Current action and preconditions to check: trajectory_clear

Your task: For each precondition in the list above, predict whether it will hold at this action.

Consider the current scene as observed from the mobile robot's camera, and analyze the predicted future states of all dynamic agents (e.g., people, animals, vehicles, or any moving entities) within the NEXT SECOND.

IMPORTANT: Only answer "very likely" if you are absolutely certain—based on strong, clear evidence—that a dynamic agent will violate the precondition in the predicted future state. Do NOT answer "very likely" for unlikely, ambiguous, or low-probability risks.

Ask yourself for each precondition: Is there a high probability, with clear and convincing evidence, that the predicted future states of any dynamic agent will interfere with the predicted future state of the currently executing action within the NEXT SECOND, causing that precondition to fail?

Assess the risk level based on these predictions. Use "likely" or "very likely" if motions create a clear risk of interference.

Use "neutral" or "improbable" if agents are nearby but their predicted paths are clearly diverging or non-conflicting.

Failure Risk Categories: "very improbable", "improbable", "neutral", "likely", "very likely"

Answer Format: Output ONLY the probability_of_failure value from these categories: "very improbable", "improbable", "neutral", "likely", "very likely"

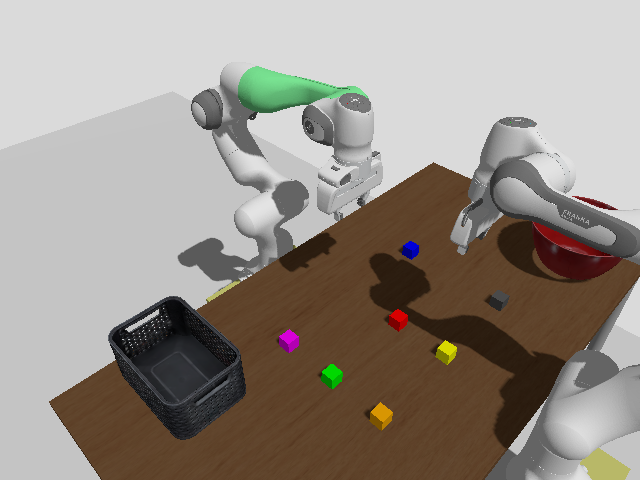

Answer: very improbable